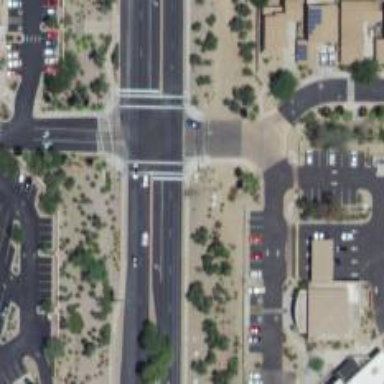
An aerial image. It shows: Solid stop line on the road marking.